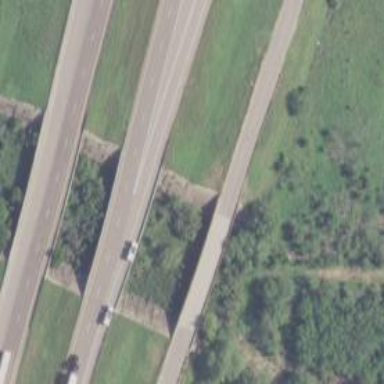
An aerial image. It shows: Bridge on motorway link.